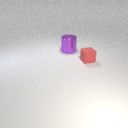
large purple metal cylinder to the left of small red rubber cube